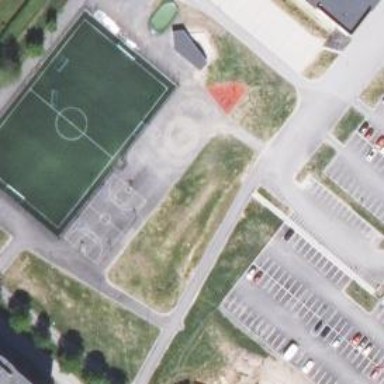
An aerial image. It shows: Soccer pitch for leisure land activities.